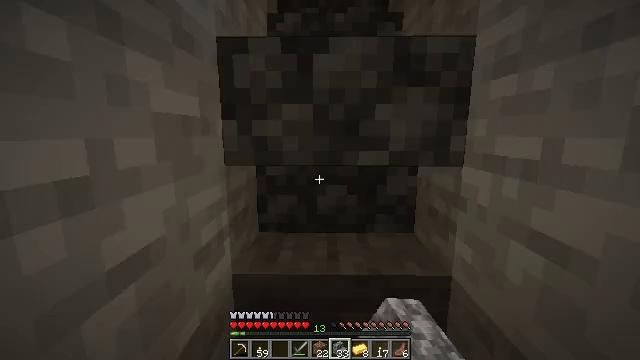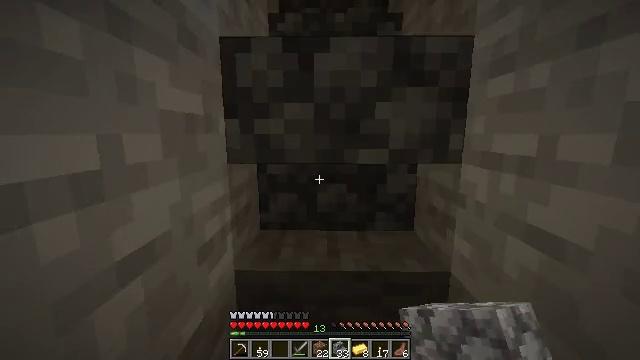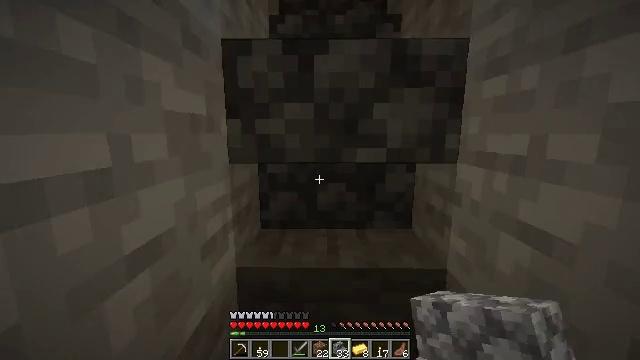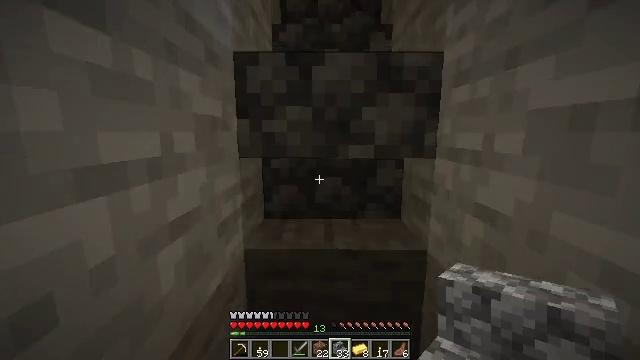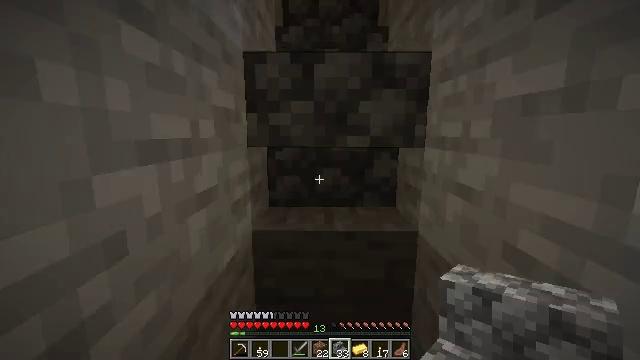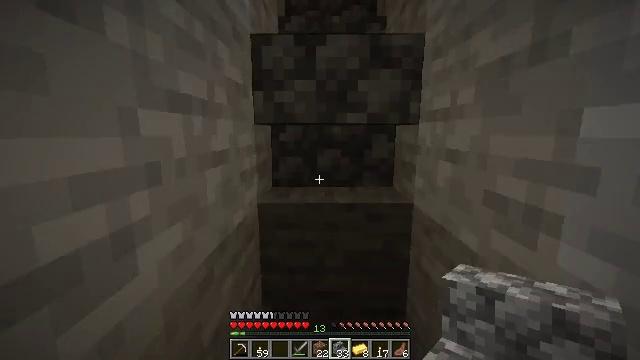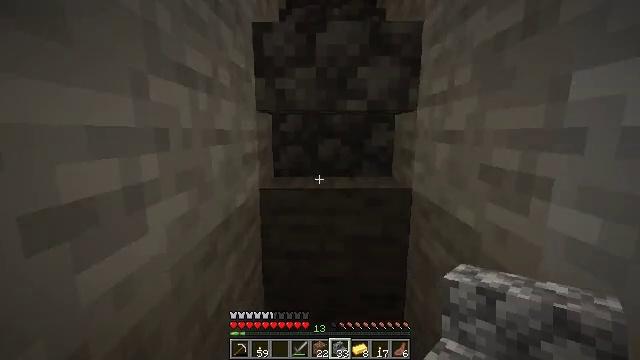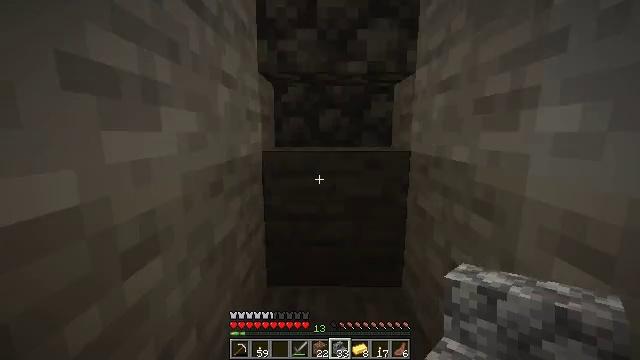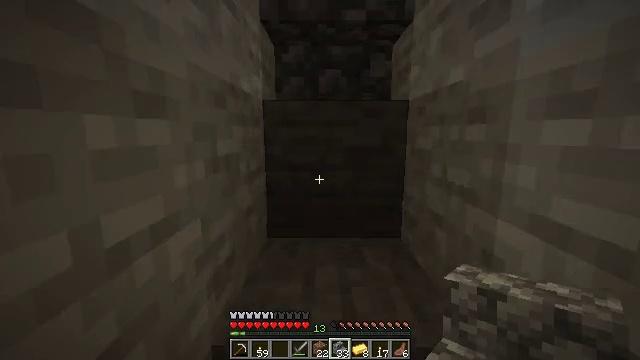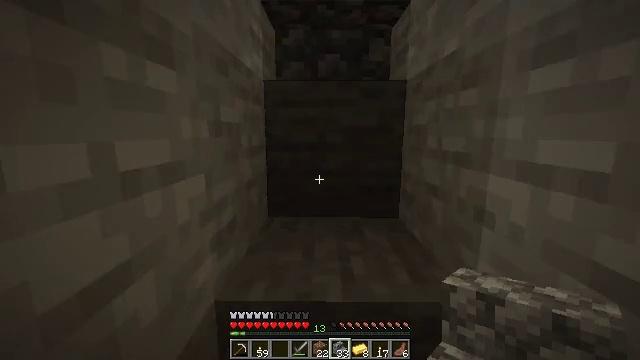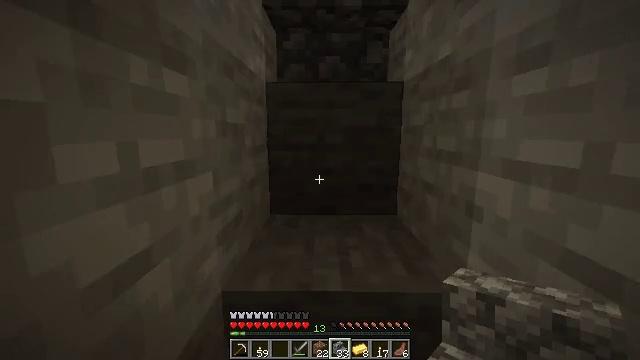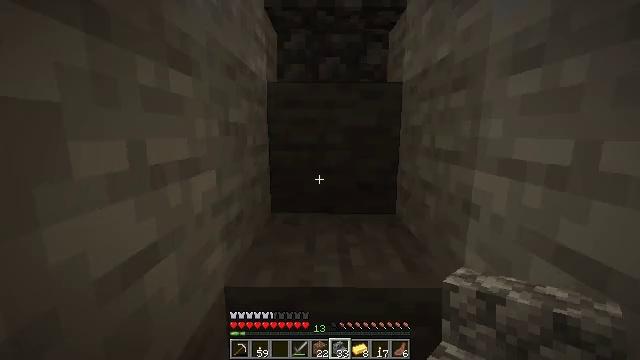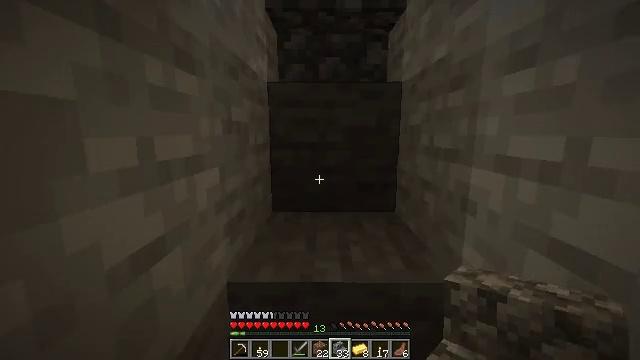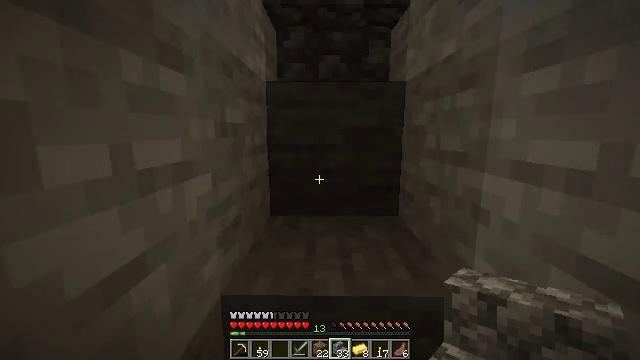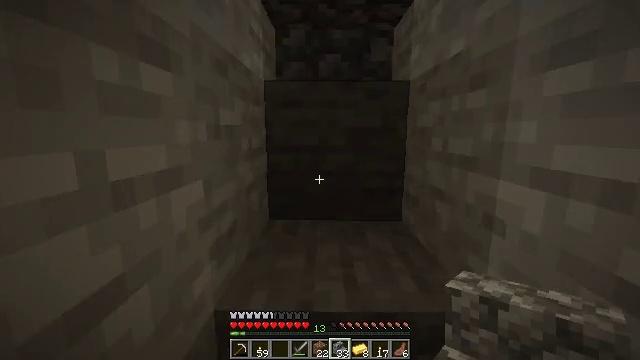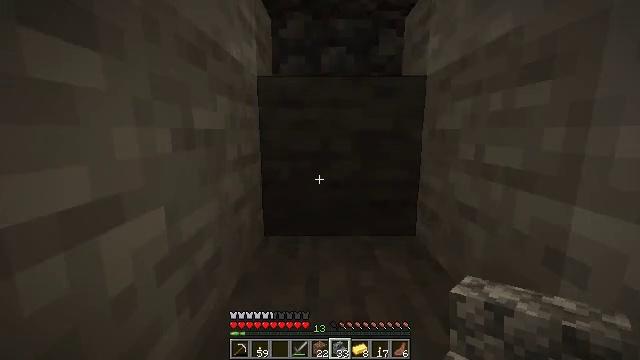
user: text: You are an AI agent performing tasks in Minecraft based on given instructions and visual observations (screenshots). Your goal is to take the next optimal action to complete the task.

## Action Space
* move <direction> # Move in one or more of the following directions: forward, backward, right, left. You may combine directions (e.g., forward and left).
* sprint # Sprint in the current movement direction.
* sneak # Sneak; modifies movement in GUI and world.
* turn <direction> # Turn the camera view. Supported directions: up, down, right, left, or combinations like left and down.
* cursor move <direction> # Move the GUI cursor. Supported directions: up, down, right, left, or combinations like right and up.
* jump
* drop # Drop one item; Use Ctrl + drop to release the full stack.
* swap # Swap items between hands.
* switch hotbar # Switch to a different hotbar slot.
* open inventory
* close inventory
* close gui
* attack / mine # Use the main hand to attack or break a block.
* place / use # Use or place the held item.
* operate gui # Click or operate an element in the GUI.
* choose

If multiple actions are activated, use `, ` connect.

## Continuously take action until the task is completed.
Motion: motion action
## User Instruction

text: Recycle the cobblestone stairs.
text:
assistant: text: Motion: no_op
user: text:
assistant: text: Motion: move back
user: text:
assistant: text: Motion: move back
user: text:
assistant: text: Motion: move back
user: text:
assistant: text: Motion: no_op
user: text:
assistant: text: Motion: no_op
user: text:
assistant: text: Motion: no_op
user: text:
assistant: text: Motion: no_op
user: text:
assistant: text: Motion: no_op
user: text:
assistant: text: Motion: no_op
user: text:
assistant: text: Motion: no_op
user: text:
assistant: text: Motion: no_op
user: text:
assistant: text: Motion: move forward
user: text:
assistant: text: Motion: move forward
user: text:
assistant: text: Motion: move forward
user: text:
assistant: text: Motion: move forward
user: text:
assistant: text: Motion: move forward
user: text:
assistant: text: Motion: move forward, jump
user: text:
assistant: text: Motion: move forward, jump
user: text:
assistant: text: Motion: move forward, jump
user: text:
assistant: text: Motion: move forward, jump
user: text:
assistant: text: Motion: turn up, jump
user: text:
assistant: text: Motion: no_op
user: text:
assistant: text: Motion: no_op
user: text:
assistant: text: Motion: no_op
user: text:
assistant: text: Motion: no_op
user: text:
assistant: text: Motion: no_op
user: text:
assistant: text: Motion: no_op
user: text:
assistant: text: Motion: no_op
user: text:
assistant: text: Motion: no_op